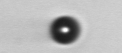
Label: bead